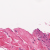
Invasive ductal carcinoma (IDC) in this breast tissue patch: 0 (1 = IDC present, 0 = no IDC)